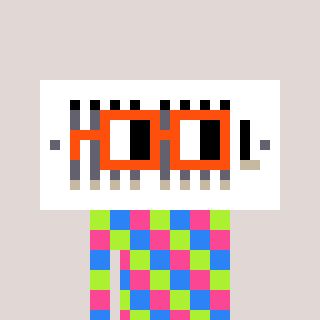
a pixel art character with square orange glasses, a vent-shaped head and a teal-colored body on a warm background